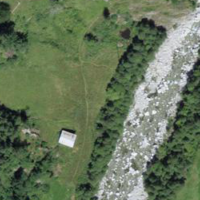
EUNIS habitat code: 26
Species observed at this site:
Geum rivale